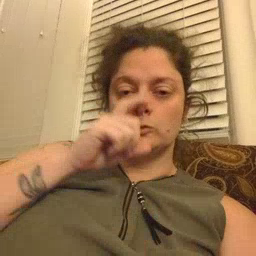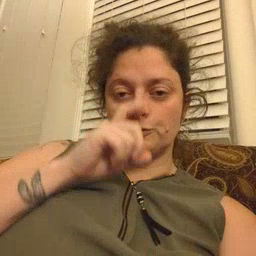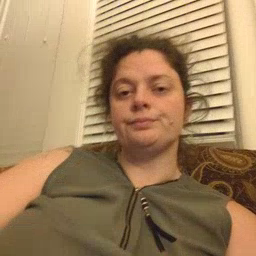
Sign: doll